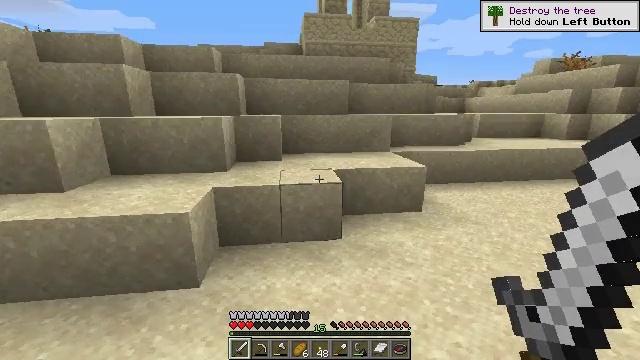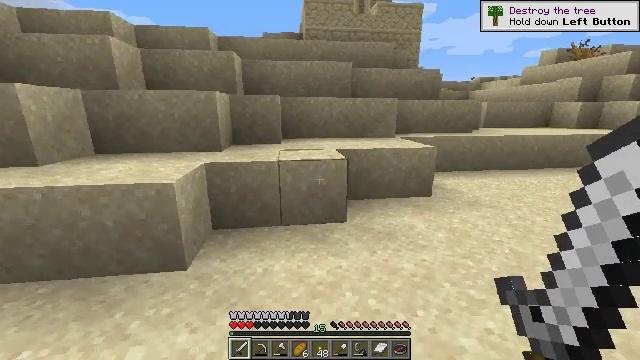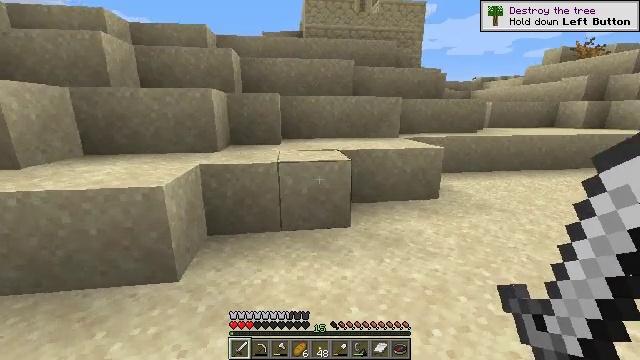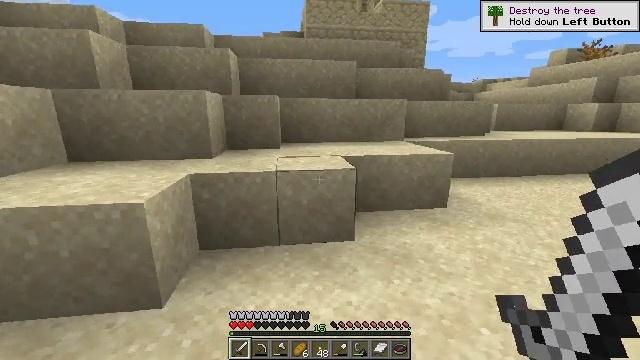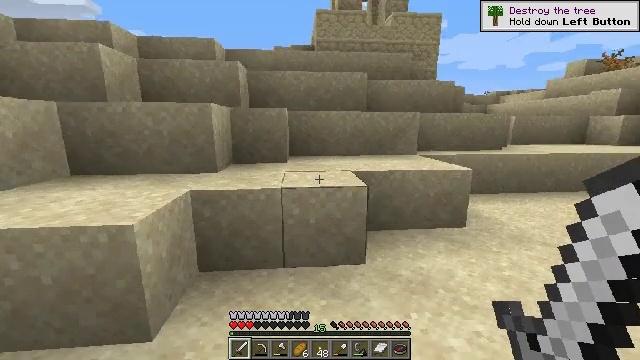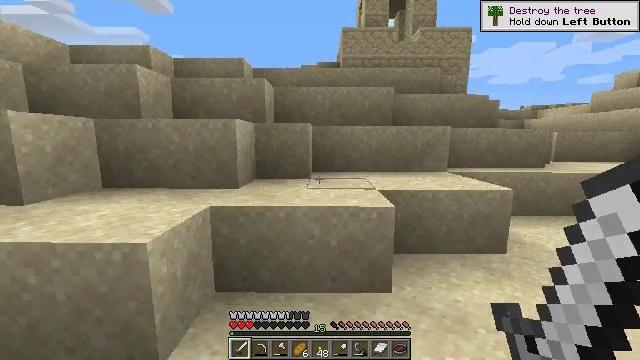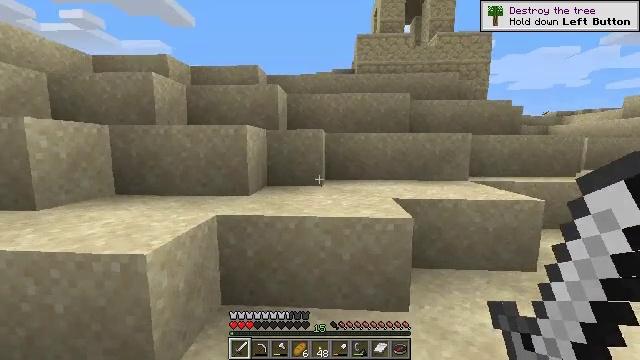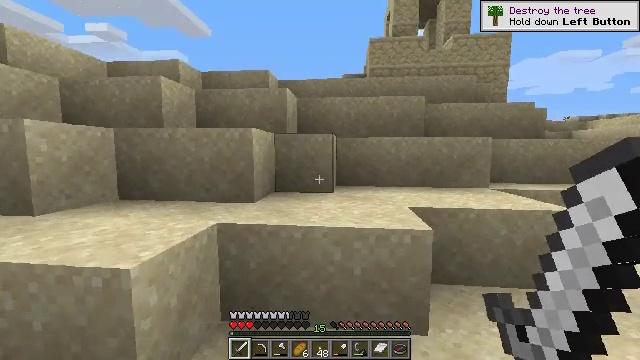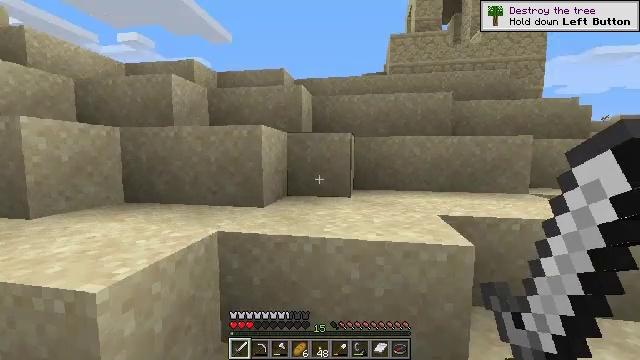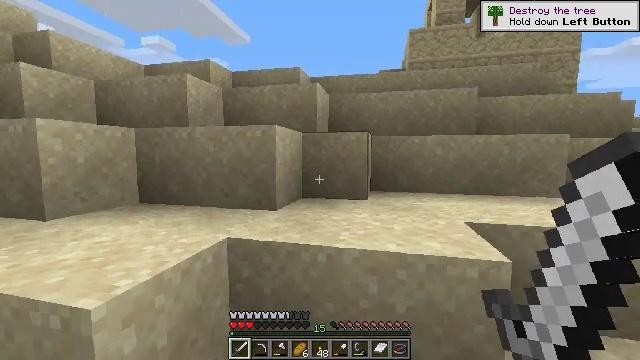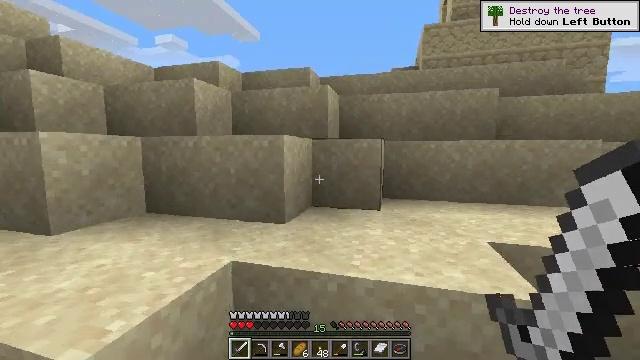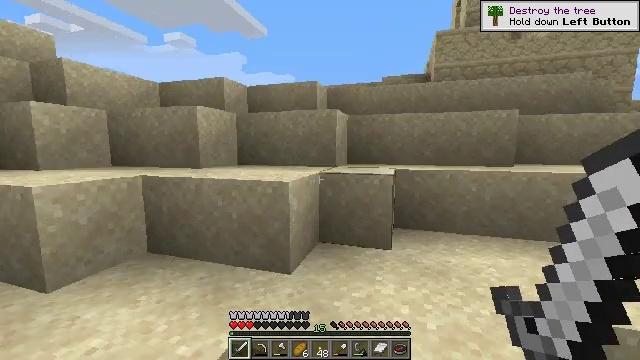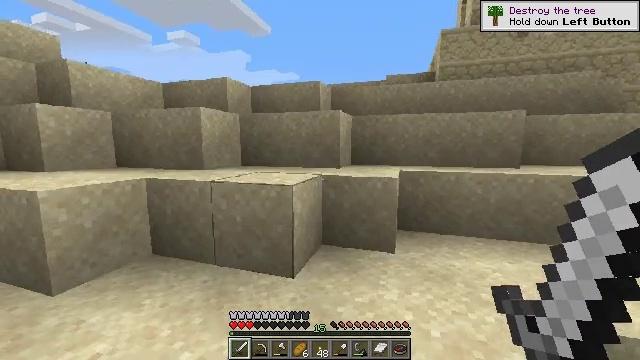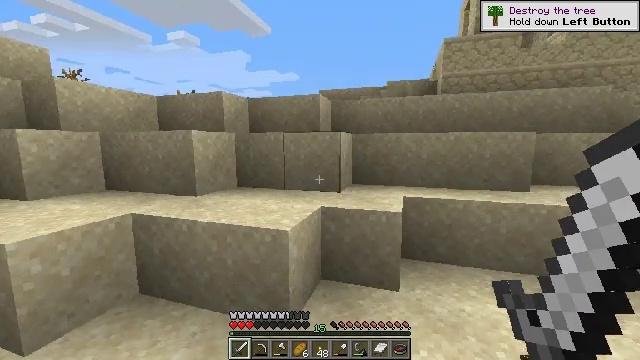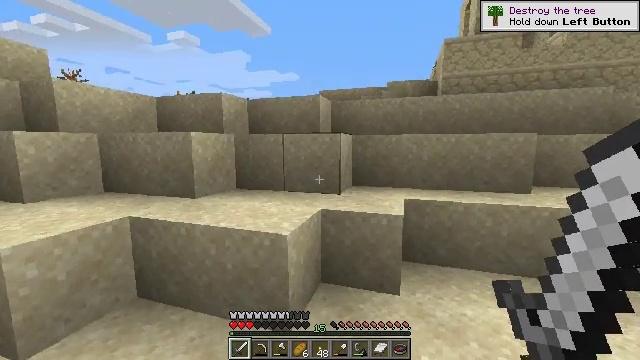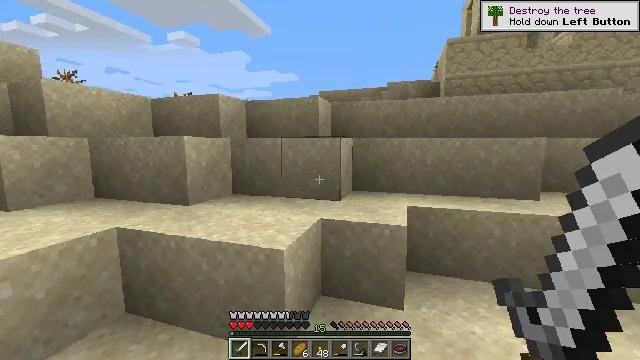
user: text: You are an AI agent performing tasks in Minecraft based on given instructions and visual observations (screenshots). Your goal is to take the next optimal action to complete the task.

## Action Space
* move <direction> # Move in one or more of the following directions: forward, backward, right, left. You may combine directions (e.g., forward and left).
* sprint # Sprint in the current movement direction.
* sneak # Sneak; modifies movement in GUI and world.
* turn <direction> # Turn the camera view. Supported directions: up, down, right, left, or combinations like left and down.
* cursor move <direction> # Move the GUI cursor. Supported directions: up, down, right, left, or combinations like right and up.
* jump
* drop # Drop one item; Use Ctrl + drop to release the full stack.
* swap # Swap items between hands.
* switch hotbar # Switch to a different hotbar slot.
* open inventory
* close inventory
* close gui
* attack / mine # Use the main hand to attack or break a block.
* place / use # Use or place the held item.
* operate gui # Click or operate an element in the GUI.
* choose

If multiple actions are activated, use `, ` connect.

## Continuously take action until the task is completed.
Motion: motion action
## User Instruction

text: Mine the dead bush in the desert.
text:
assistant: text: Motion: move forward
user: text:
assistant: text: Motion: move forward
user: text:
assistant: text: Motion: move forward
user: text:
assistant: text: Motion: move forward, turn left and up
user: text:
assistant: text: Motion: move forward, turn left and up
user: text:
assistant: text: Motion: move forward, turn left and up
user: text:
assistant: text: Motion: move forward, turn left and up
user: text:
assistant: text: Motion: move forward, turn left
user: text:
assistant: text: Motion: move forward, turn left
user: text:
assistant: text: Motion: move forward, turn left, jump
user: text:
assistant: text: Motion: move forward, turn left and down, jump
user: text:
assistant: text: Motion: move forward, jump
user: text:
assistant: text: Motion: move forward, jump
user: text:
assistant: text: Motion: move forward, jump
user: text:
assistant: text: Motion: move forward
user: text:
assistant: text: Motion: move forward
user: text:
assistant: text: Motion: move forward
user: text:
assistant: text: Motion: move forward
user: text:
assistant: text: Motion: move forward
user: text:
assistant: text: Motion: move forward, turn left and down, jump
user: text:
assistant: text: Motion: move forward, turn left and down, jump
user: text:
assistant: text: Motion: move forward, turn left, jump
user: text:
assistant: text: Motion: move forward, jump
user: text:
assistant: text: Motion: move forward
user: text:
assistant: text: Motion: move forward
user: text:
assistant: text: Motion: move forward
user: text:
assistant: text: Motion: move forward
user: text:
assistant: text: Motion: move forward
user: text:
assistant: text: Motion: move forward
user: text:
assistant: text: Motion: move forward